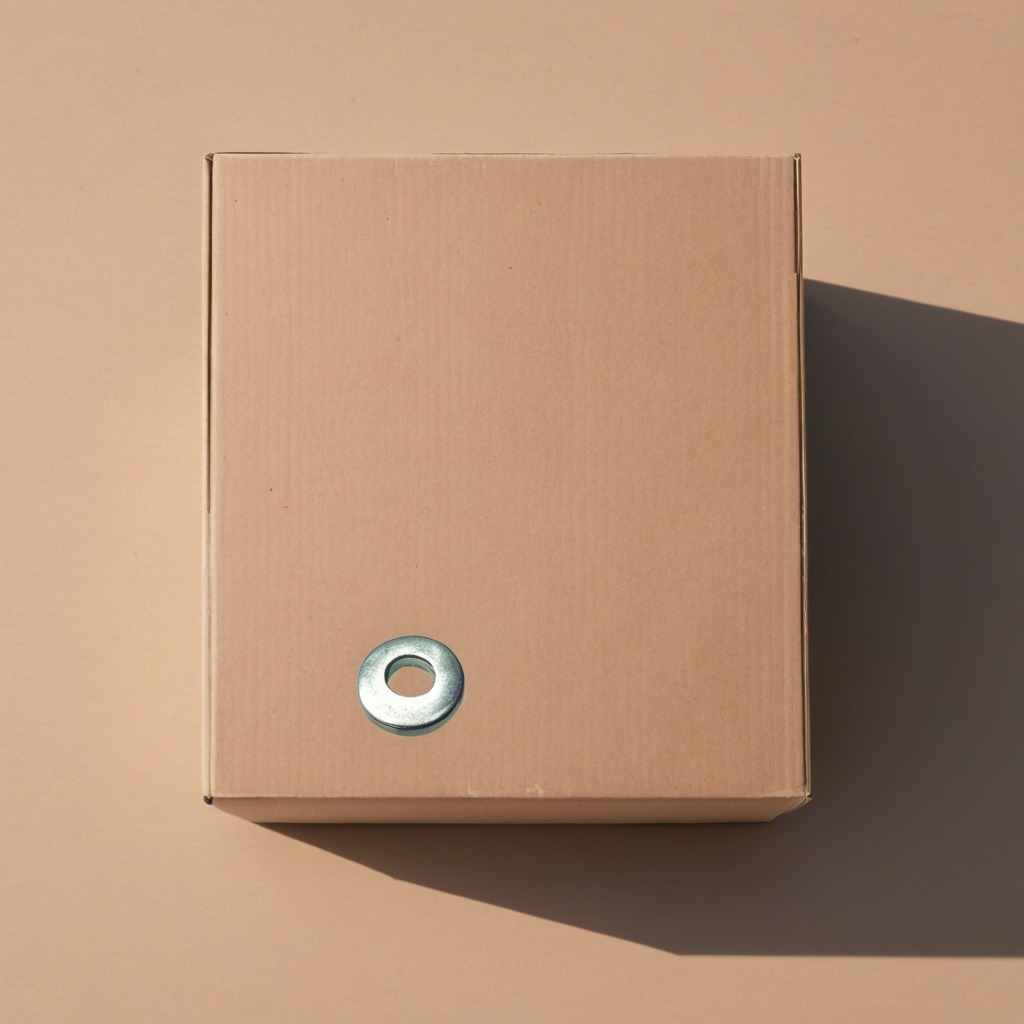
A flat metal washer is lying on the cardboard box surface in an outdoor workshop during daytime bright natural light soft shadows slightly creased but